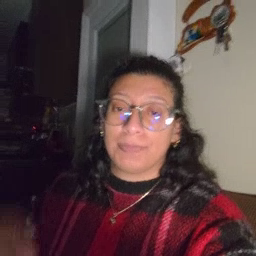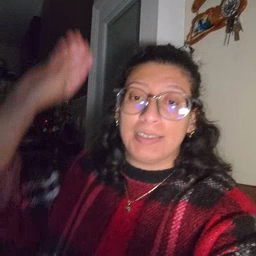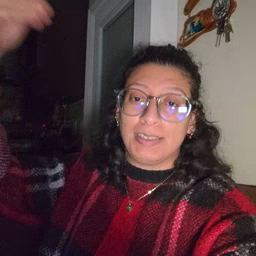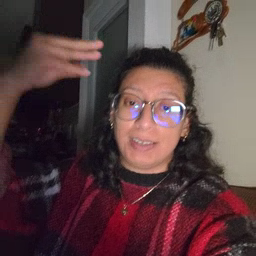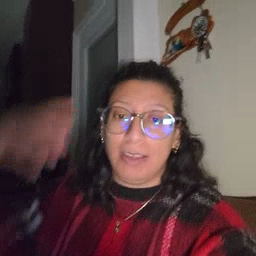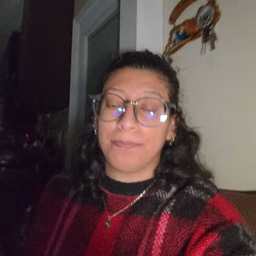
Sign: sun